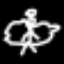
Label: angel